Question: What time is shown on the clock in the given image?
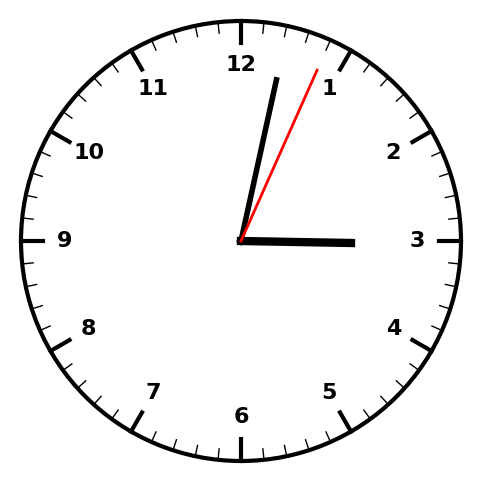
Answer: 03:02:04